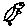
Label: bird